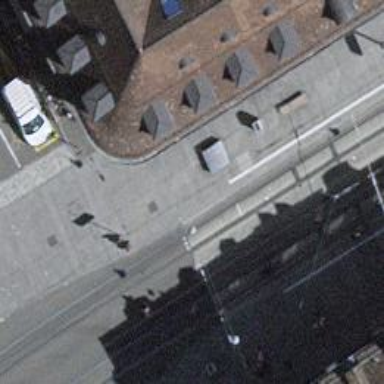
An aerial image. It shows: Tram stop with public transport connection.